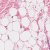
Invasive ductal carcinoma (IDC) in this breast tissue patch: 0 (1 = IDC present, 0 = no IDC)